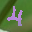
Label: 4